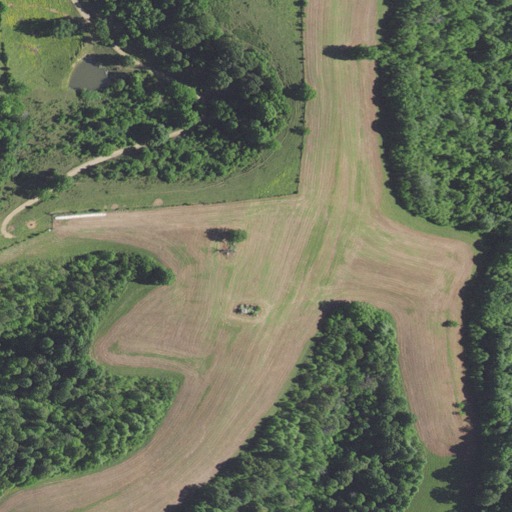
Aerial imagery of ridge(s) in Kentucky named Peach Orchard Ridge containing deciduous forest, pasture, and mixed forest